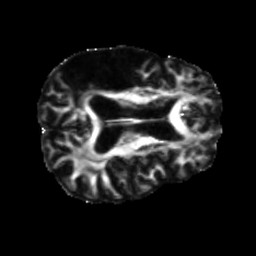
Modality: FA
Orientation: axial
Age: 66
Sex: male
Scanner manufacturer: siemens
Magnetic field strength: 3 T
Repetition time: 5.25 s
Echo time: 0.08 s